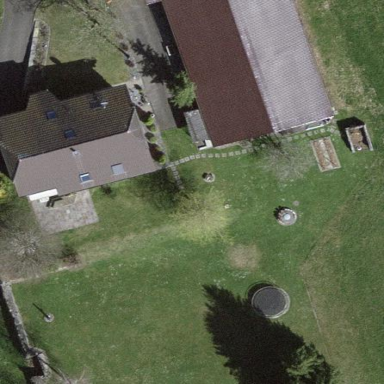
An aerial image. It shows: Farmyard area.